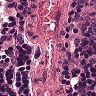
Metastatic tissue present: no